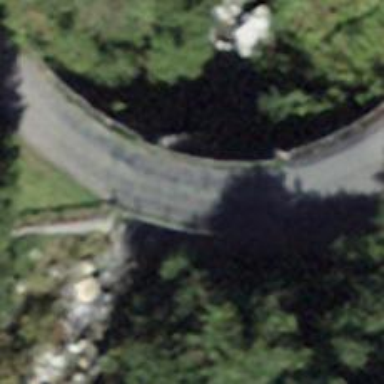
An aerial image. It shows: Paved unclassified road crossing bridge. The road has grade1 paved surface and is specifically designated for downhill skiing with classic grooming.